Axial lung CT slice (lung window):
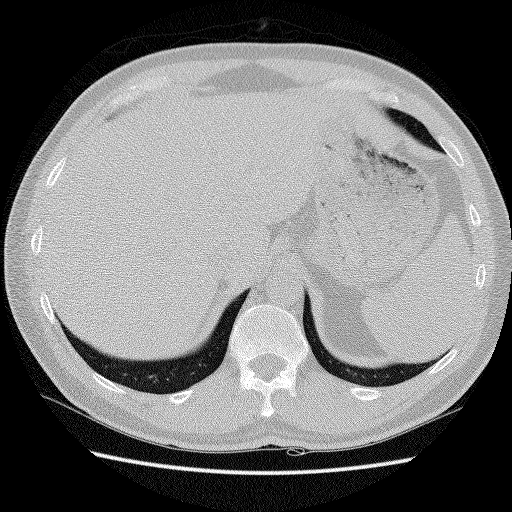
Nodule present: no